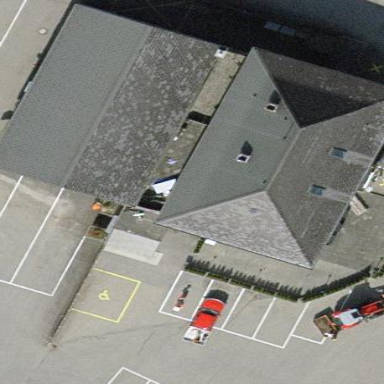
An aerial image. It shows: Building with hipped roof.